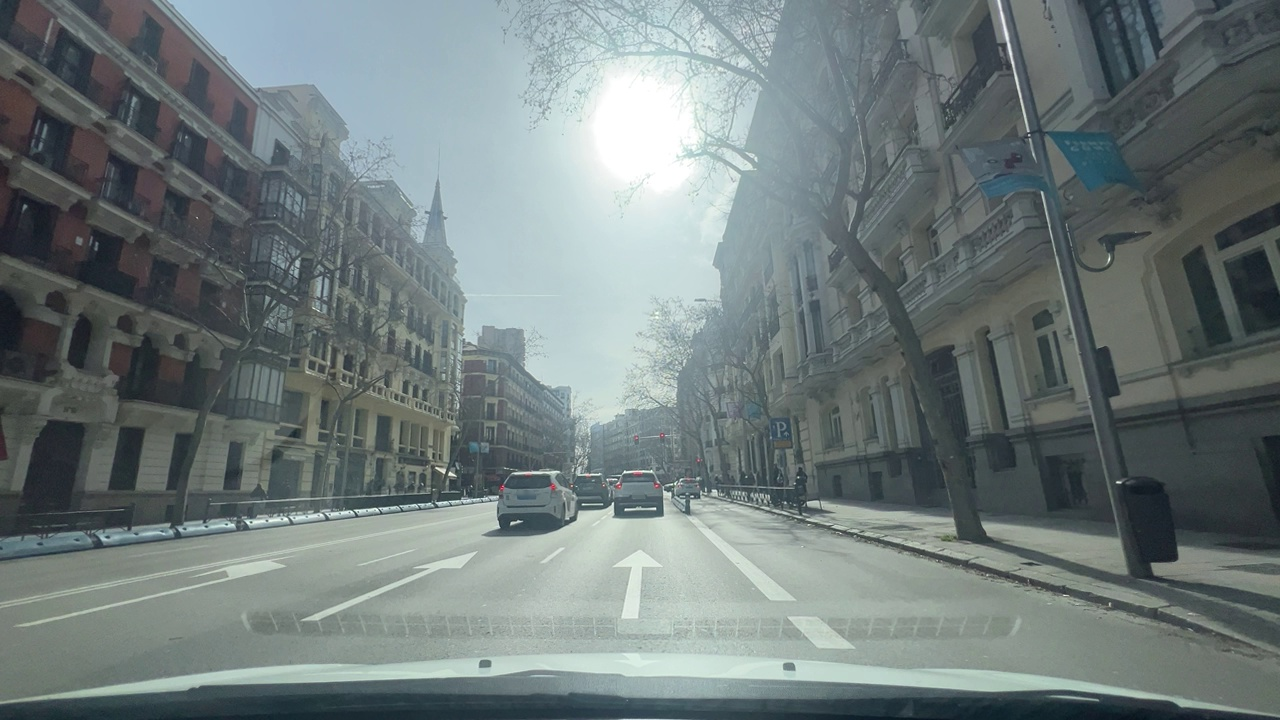
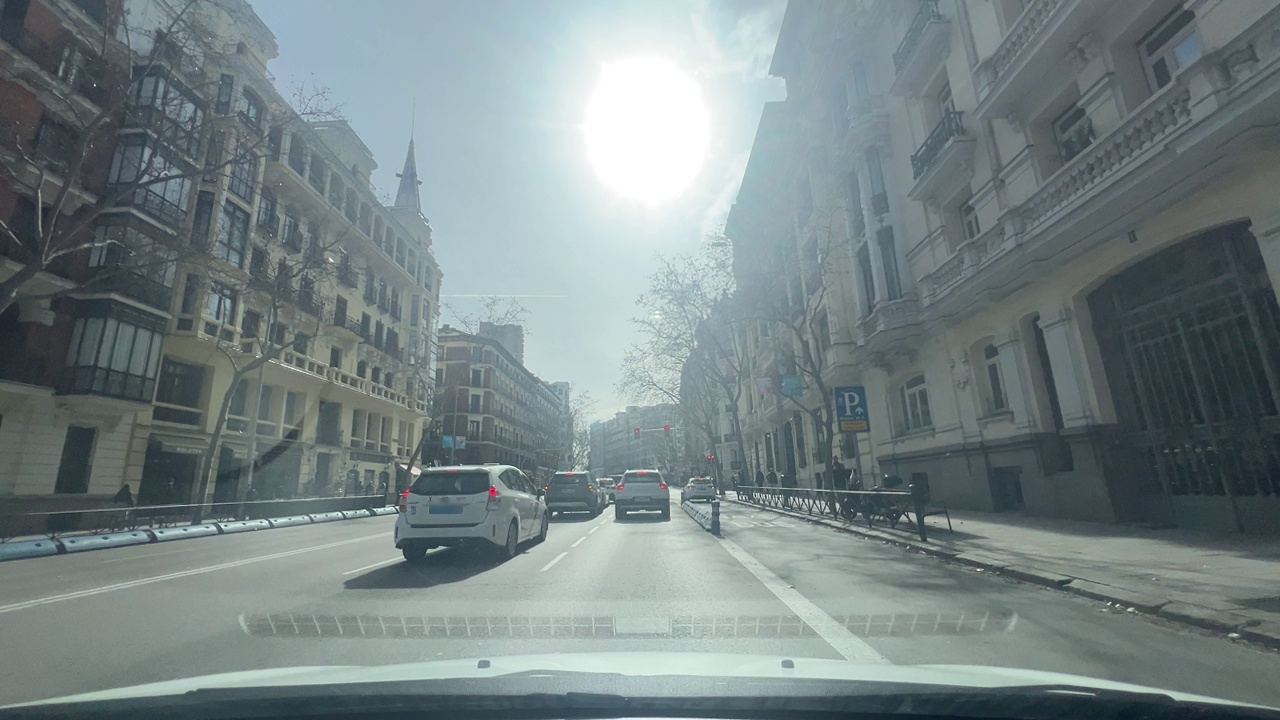
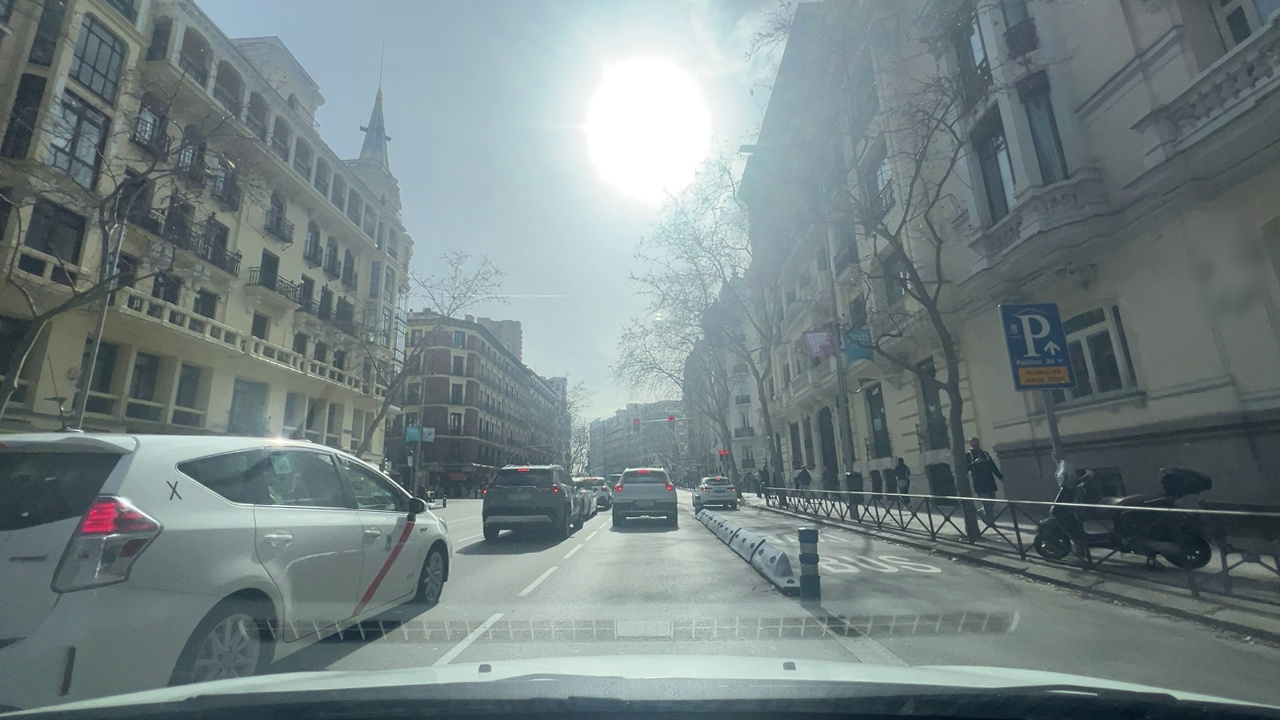
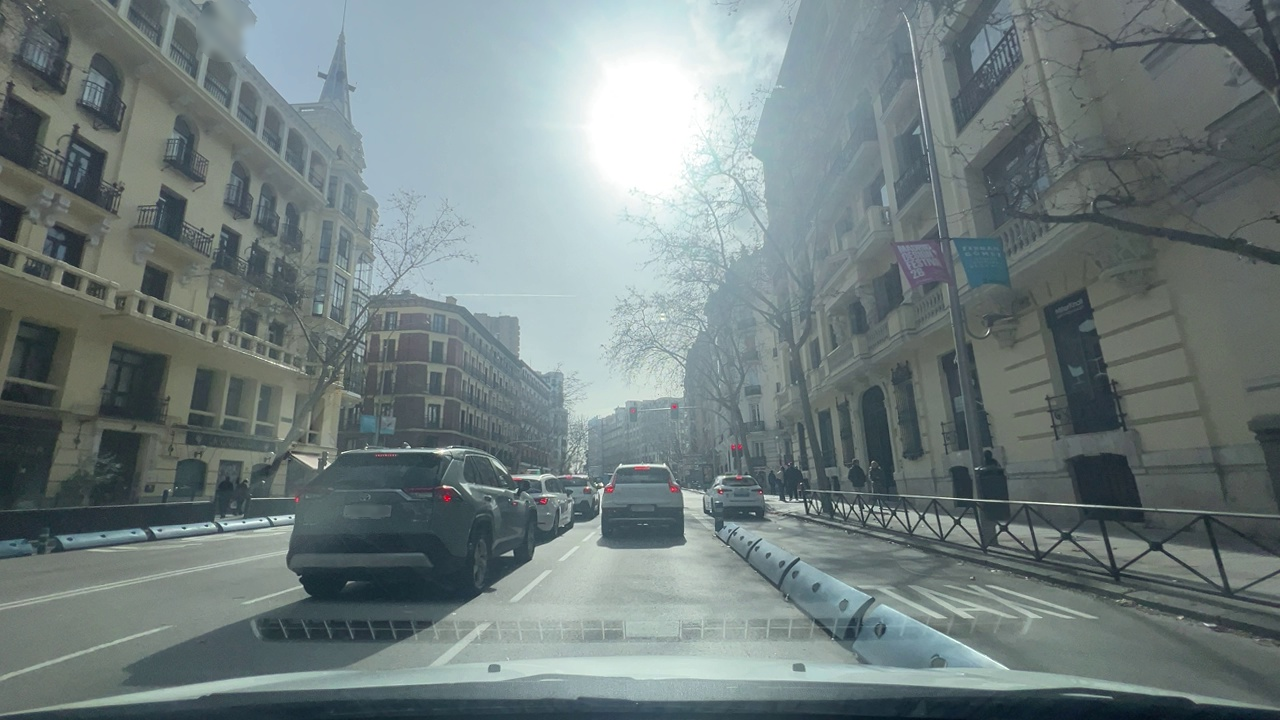
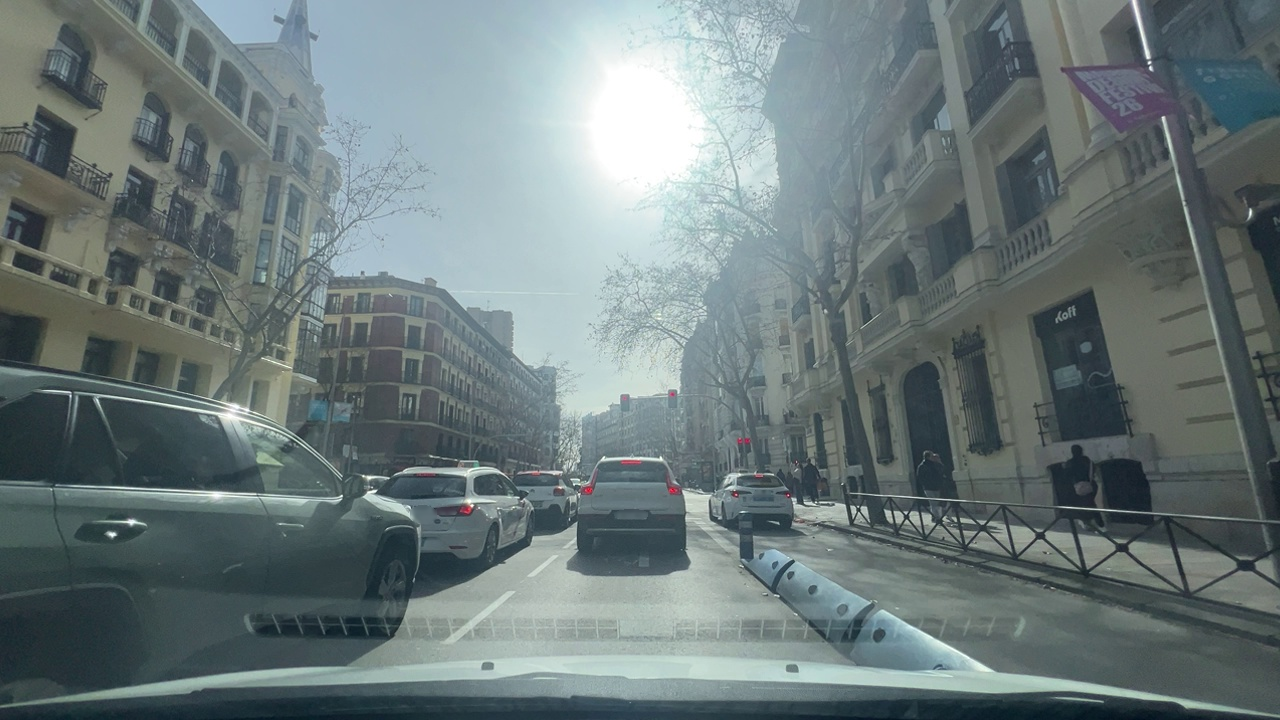
Situation: Leading braking
Question: Is there a vehicle directly ahead in the ego lane with brake lights on?
Answer: Yes
Reasoning: The vehicle directly ahead has the brake lights on.

Situation: Leading braking
Question: Is the distance between the ego vehicle and the vehicle ahead decreasing?
Answer: Yes
Reasoning: As the leading vehicle is stopped, the distance between it and the ego vehicle is reducing.

Situation: Leading braking
Question: Is either the ego vehicle or the leading vehicle stationary?
Answer: Yes
Reasoning: The leading vehicle is stationary as it is at a red traffic light.

Situation: Leading braking
Question: Is the ego vehicle decelerating due to dense traffic or congestion ahead?
Answer: Yes
Reasoning: There are multiple closely spaced vehicles ahead due to a red traffic light.